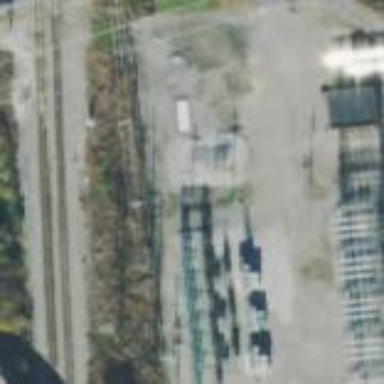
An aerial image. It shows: Outdoor distribution substation.